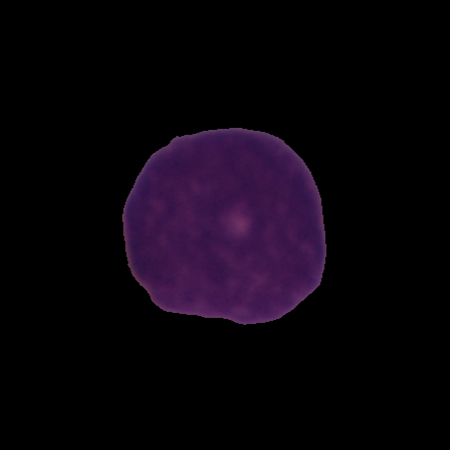
Label: cancer